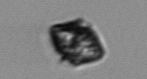
Label: Kryptoperidinium_triquetrum